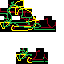
A female human skin with dark skin, wearing brown long hair dressed in a blue hoodie and black pants, featuring a closed mouth.